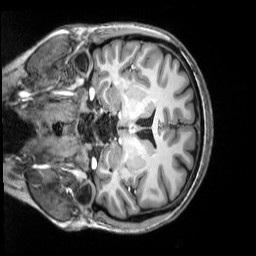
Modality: T1w
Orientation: coronal
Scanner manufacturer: siemens
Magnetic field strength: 3 T
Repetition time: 2.5 s
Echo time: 0.00343 s